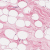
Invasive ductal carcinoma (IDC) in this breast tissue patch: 0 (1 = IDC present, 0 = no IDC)